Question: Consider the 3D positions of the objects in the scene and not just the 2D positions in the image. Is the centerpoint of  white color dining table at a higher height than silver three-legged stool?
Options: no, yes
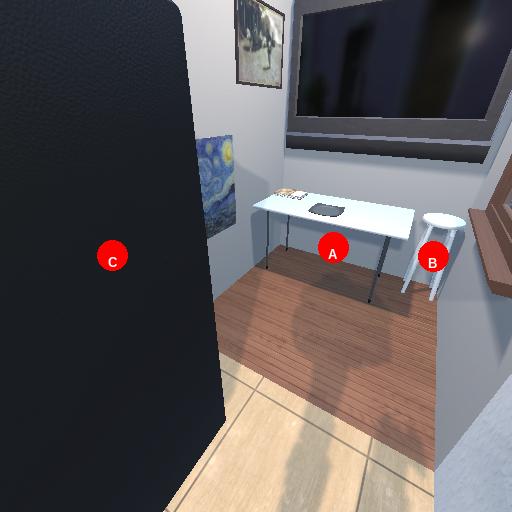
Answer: no